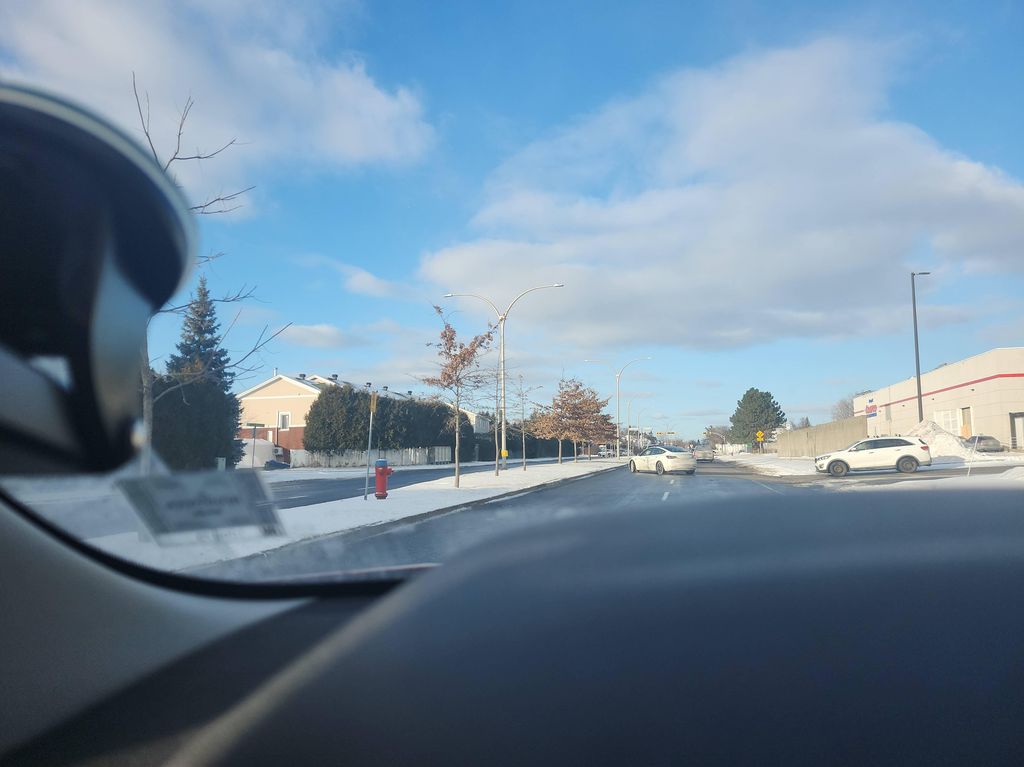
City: montreal